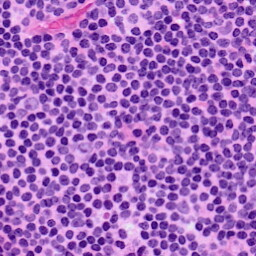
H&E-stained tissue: LymphNode